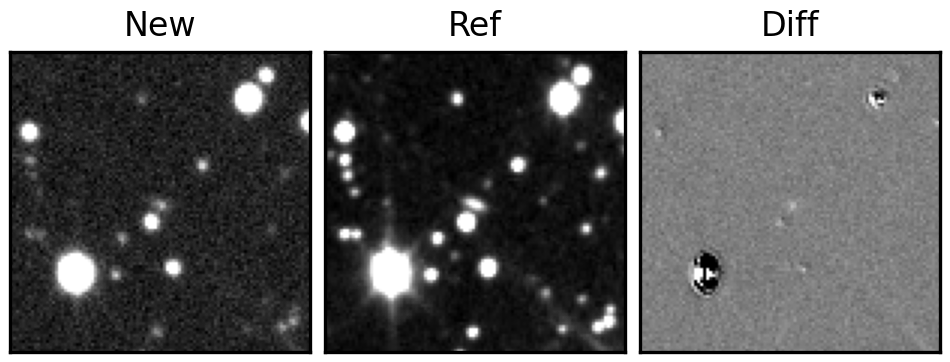
Label: real